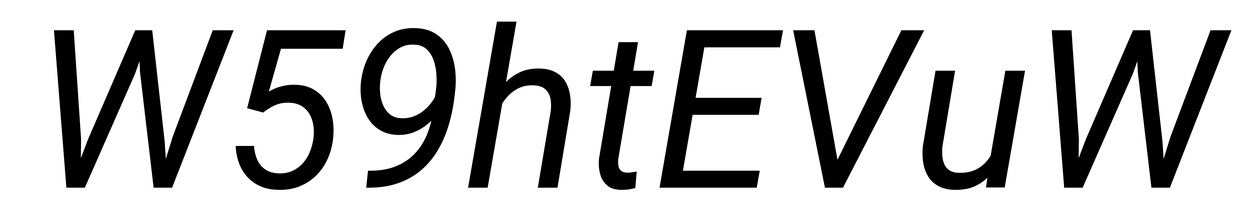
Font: Roboto-Italic_Italic